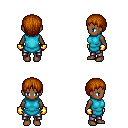
a pixel art fantasy rpg character, female body template, human, dark skin, teal tunic, metal pants, brunette plain hairstyle, gold gloves, four views (front, back, left, right), 2x2 character sprite sheet, small pixel art, hard edges, no anti-aliasing